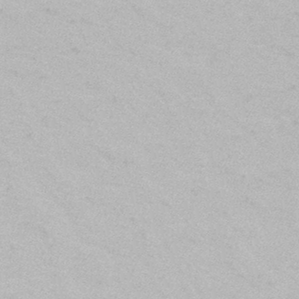
Label: frost